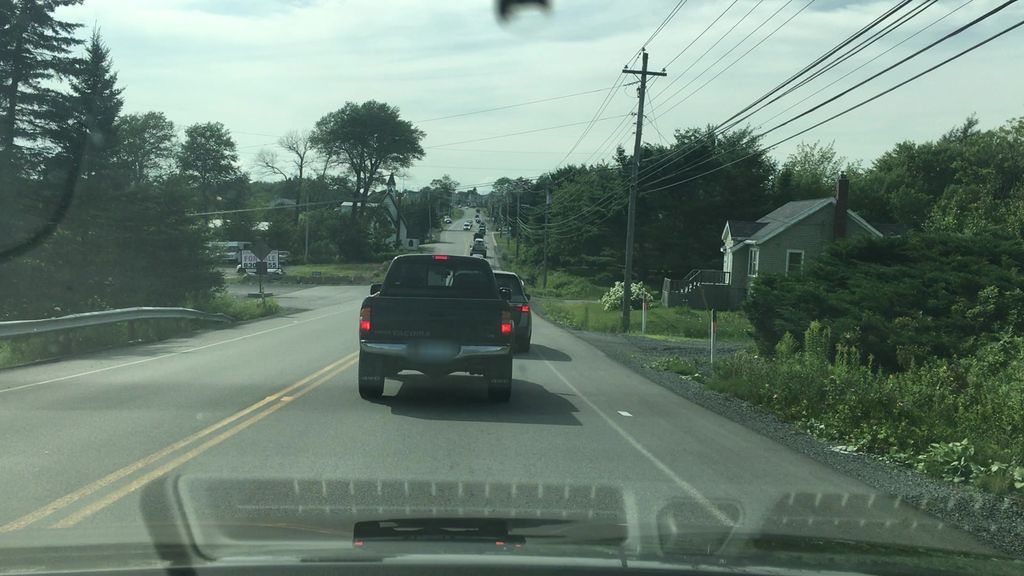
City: halifax